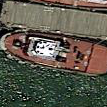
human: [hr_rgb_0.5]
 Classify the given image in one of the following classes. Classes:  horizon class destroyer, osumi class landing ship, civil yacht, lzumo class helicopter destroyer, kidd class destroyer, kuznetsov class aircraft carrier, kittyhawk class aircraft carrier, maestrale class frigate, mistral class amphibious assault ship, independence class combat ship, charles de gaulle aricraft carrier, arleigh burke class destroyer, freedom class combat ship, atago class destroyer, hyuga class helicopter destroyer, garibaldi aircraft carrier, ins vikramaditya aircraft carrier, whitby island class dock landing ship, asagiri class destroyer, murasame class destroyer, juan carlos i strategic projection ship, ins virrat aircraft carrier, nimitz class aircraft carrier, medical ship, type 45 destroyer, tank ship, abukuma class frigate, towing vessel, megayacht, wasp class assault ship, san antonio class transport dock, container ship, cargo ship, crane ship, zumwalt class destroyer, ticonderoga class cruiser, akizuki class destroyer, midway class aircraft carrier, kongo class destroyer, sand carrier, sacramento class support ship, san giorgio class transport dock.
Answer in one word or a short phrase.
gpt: Towing vessel